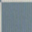
Piece: xx